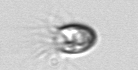
Label: Balanion